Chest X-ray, PA view. Patient: 51 years old, sex F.
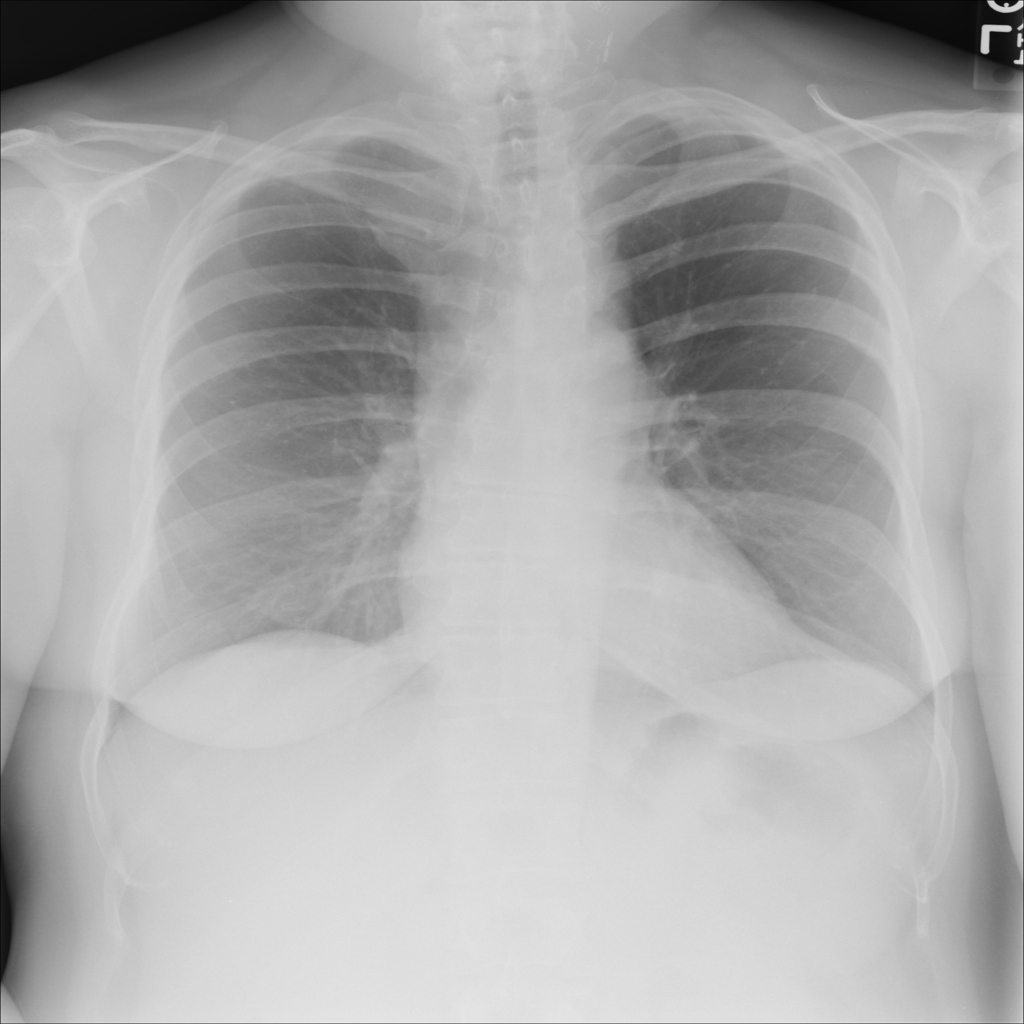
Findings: No Finding